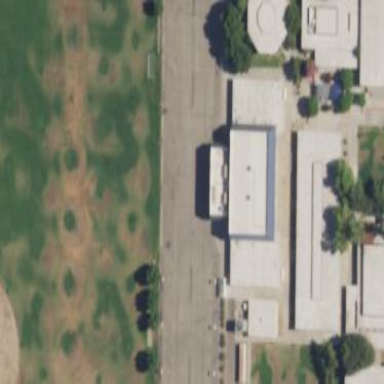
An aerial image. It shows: School.